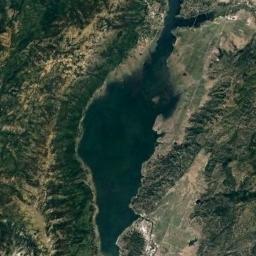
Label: lake